Question: I am currently dealing with wine data in MMST package. I have split the whole dataset into training and test and build a tree like the following codes:
'''
library("rpart")
library("gbm")
library("randomForest")
library("MMST")
data(wine)
aux <- c(1:178)
train_indis <- sample(aux, 142, replace = FALSE)
test_indis <- setdiff(aux, train_indis)
train <- wine[train_indis,]
test <- wine[test_indis,] #### divide the dataset into trainning and testing
model.control <- rpart.control(minsplit = 5, xval = 10, cp = 0)
fit_wine <- rpart(class ~ MalicAcid + Ash + AlcAsh + Mg + Phenols + Proa + Color + Hue + OD + Proline, data = train, method = "class", control = model.control)
windows()
plot(fit_wine,branch = 0.5, uniform = T, compress = T, main = "Full Tree: without pruning")
text(fit_wine, use.n = T, all = T, cex = .6)
'''
And I could get a image like this:

What does the number under each node (for example 0/1/48 under Grignolino) mean?
If I want to know how many training and testing sample fall into each node, what should I write in the codes?
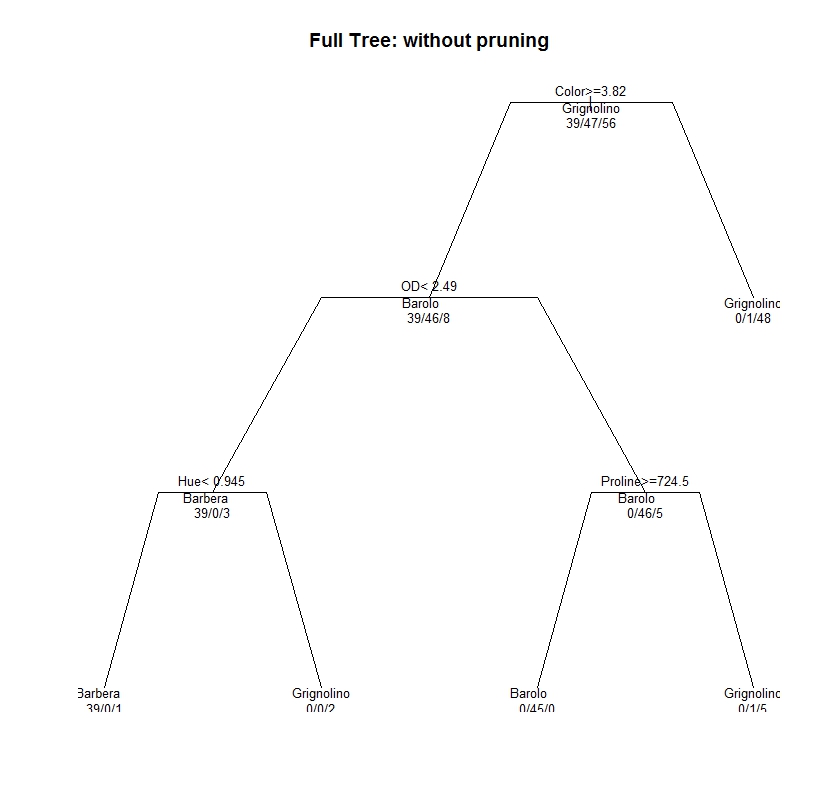
Answer: The numbers indicate the number of members of each class in that node. So, the label "0 / 1 / 48" tells us that there are 0 cases of category 1 (Barabera, I infer), only one example of category 2 (Barolo), and 48 of category 3 (Grignolino).
You can get detailed information about the tree and each node using 'summary(fit_wine)'.
See '?summary.rpart' for more details.
You can additionally use 'predict()' (which will call 'predict.rpart()') to see how the tree categorizes a dataset. For example, 'predict(fit_wine, train, type="class")'. Or wrap it in a table for easy viewing 'table(predict(fit_wine, train, type = "class"),train[,"class"])'
If you specifically want to know which leaf node an observation falls on, this information is stored in 'fit_wine$where'. For each case in the data set,'fit_wine$where' contains the row number of 'fit_wine$frame' that represents the leaf node where the case falls. So we can get the leaf information for each case with:
'''
trainingnodes <- rownames(fit_wine$frame)[fit_wine$where]
'''
In order to get the leaf info for test data, I used to run 'predict()' with 'type="matrix"' and infer it. This returns, confusingly, a matrix produced by concatenating the predicted class, the class counts at that node in the fitted tree, and the class probabilities. So for this example:
'''
testresults <- predict(fit_wine, test, type = "matrix")
testresults <- data.frame(testresults)
names(testresults) <- c("ClassGuess","NofClass1onNode", "NofClass2onNode",
"NofClass3onNode", "PClass1", "PClass2", "PClass2")
'''
From this, we can infer the different nodes, e.g., from 'unique(testresults[,2:4]') but it is inelegant.
However, <URL>. He copies the rpart object and substitutes the nodes in for the classes, so running predict returns the node not the class:
'''
nodes_wine <- fit_wine
nodes_wine$frame$yval = as.numeric(rownames(nodes_wine$frame))
testnodes <- predict(nodes_wine, test, type="vector")
'''
I've included the solution here, but people <URL> .